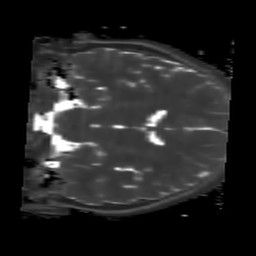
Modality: T2map
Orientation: coronal
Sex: male
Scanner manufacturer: siemens
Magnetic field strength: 3 T
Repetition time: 4 s